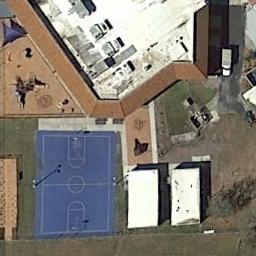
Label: basketball_court